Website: ulta-beauty
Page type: payment
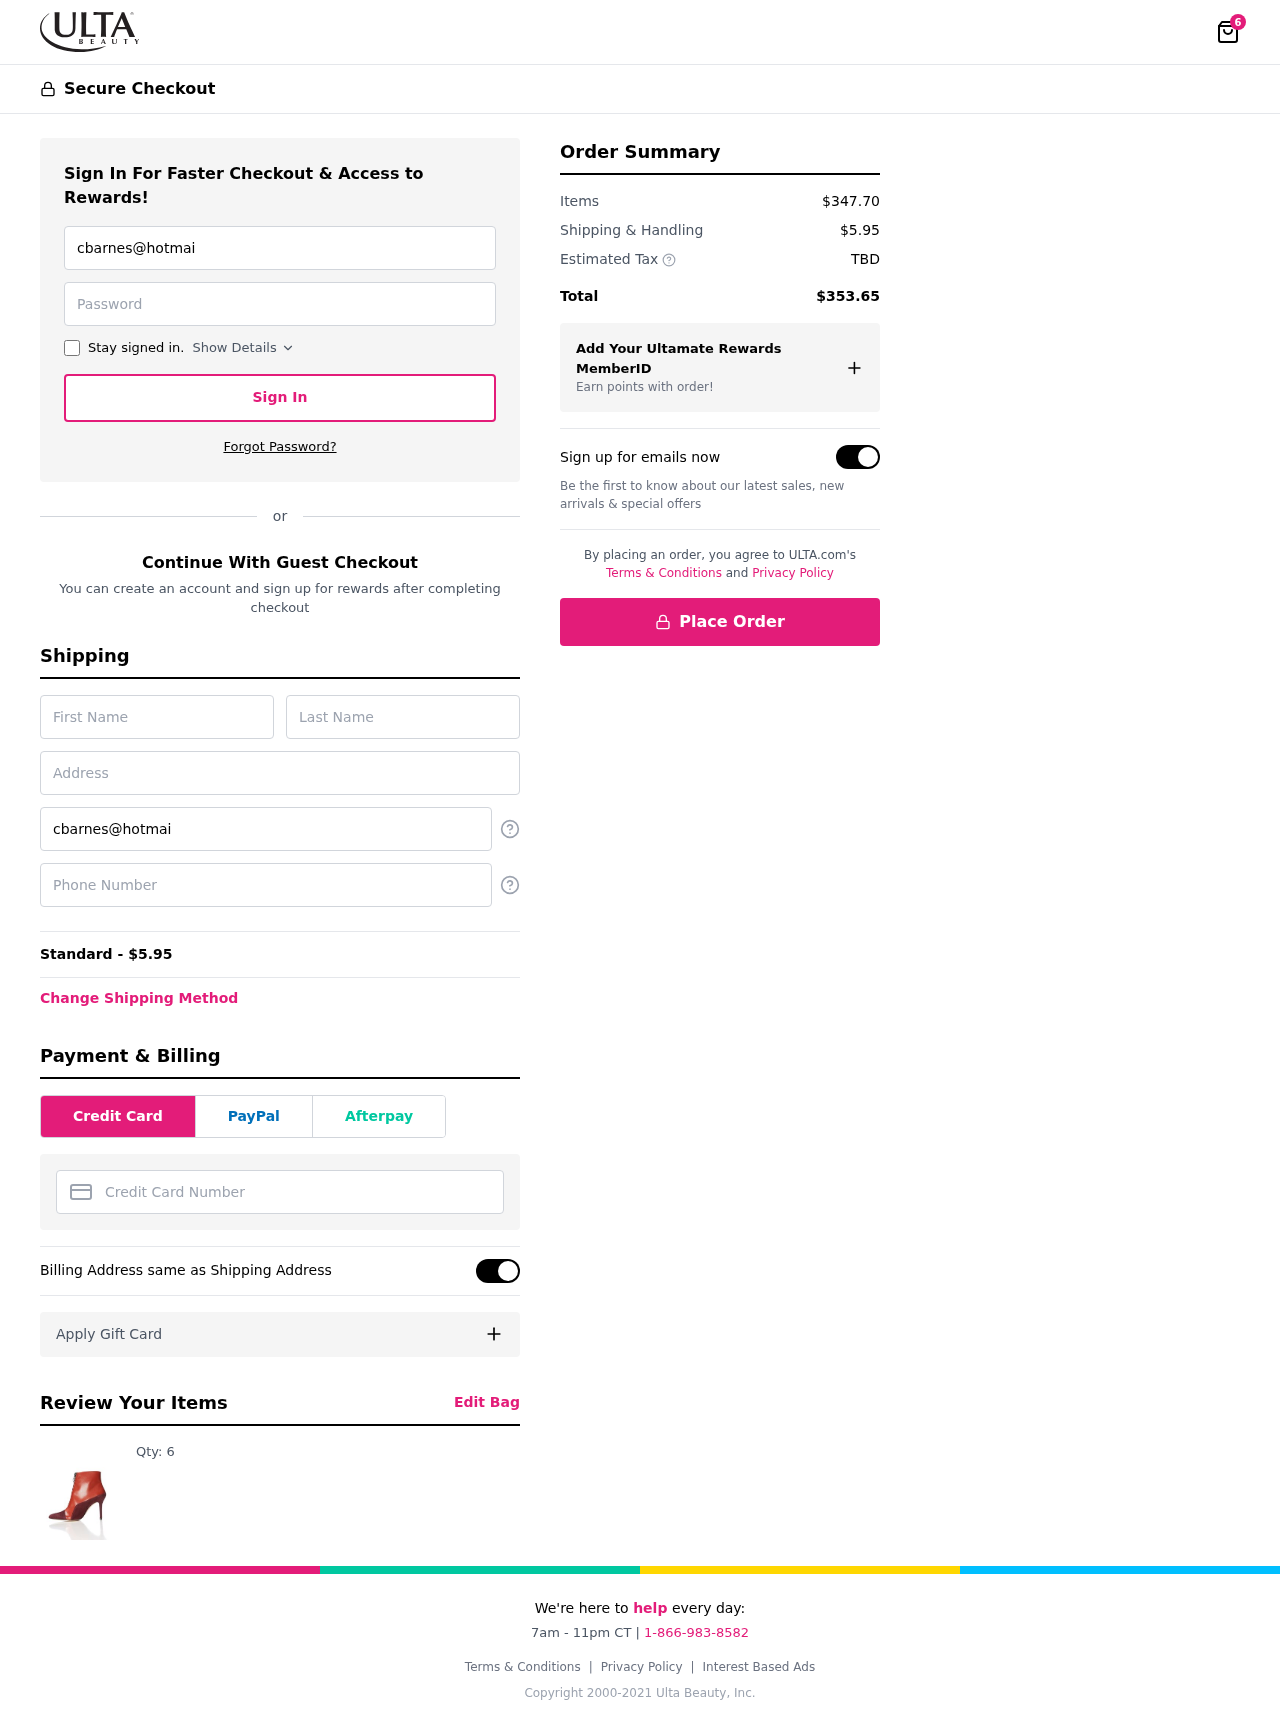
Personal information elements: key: PII_CARD_NUMBER
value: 6011 8435 4635 1377
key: PII_EMAIL
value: cbarnes@hotmail.com
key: PII_FIRSTNAME
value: Clayton
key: PII_LASTNAME
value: Barnes
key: PII_PHONE
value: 5515379424
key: PII_STREET
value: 84477 Anderson Lights Apt. 868
Product elements: key: PRODUCT1_QUANTITY
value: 6
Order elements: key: ORDER_NUM_ITEMS
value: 6
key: ORDER_SHIPPING_COST
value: $5.95
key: ORDER_SHIPPING_COST
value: Standard - $5.95
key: ORDER_SUBTOTAL
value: $347.70
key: ORDER_TAX
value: TBD
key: ORDER_TOTAL
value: $353.65